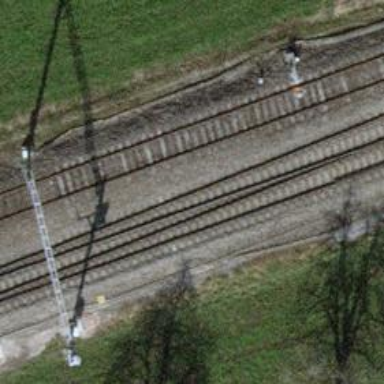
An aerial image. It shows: Single railway track with electrified contact line.